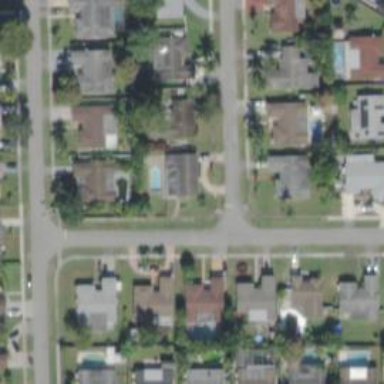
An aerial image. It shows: Smooth asphalt road in residential area.